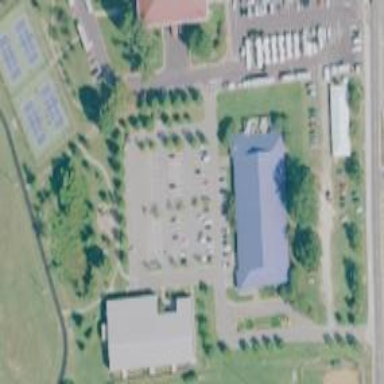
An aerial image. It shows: Parking area with surface.